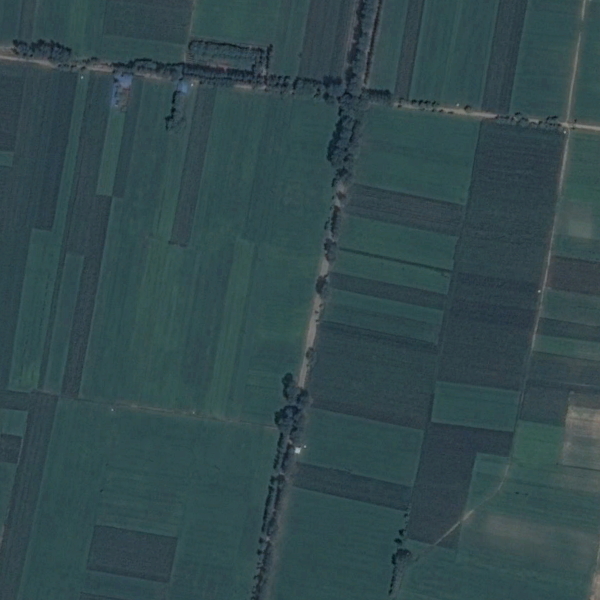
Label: Farmland